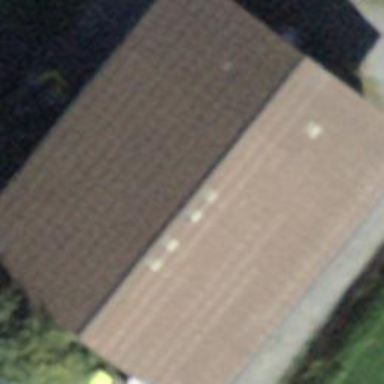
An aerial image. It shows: Barn.